Question: <URL>
** Update: The border shows in Firefox but not Chrome. **
CSS:
'''
.right{
float:right;
}
.buttonBorder{
border: 1px solid black;
padding:0px 10px 0px 10px;
}
'''
HTML:
'''
<div>
<span>11 in stock!</span>
<span class="buttonBorder">Add to <i class="fa fa-shopping-cart"></i></span>
</div>
<div class="right">
<span>11 in stock!</span>
<span class="buttonBorder">Add to <i class="fa fa-shopping-cart"></i></span>
</div>
'''
Result:

The first div is not being floated to the right. When I do float the div to the right, it cuts off the border. I've tried adding margin-right and padding-right to the div, span and i elements and it doesn't appear to work.
How do I make the span show the border when the div is floated to the right?
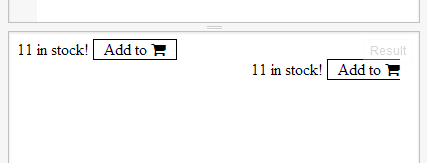
Answer: here we go :)
'''
.right{
float:right;
width:200px;
text-align:right;}
'''